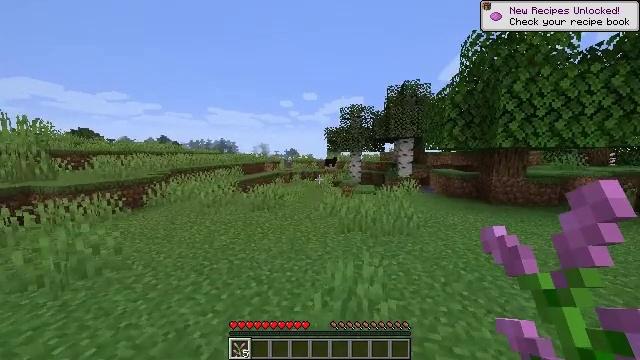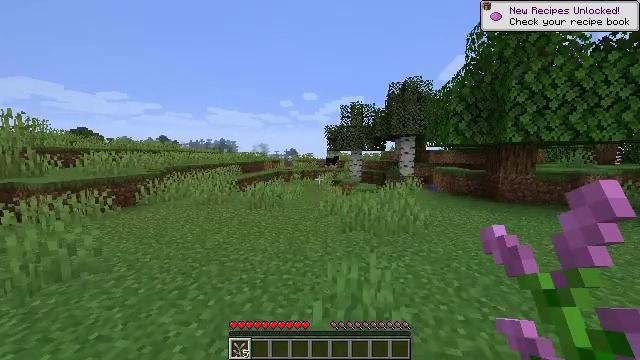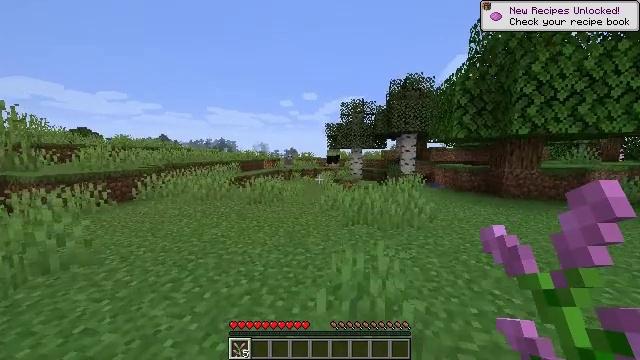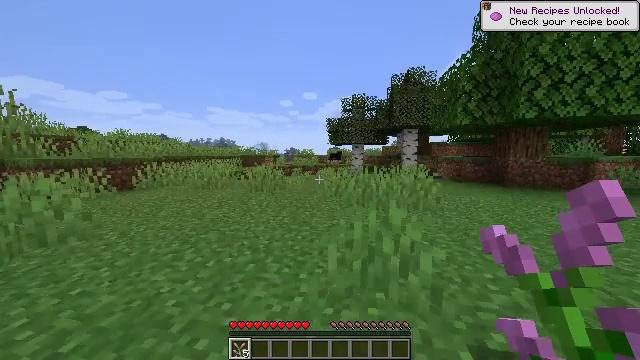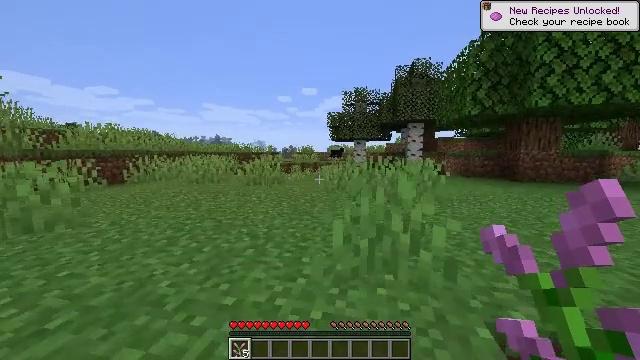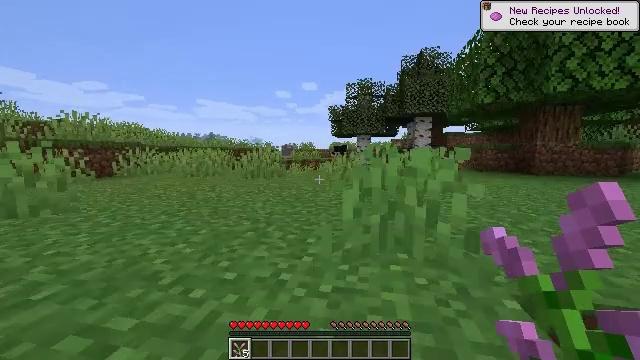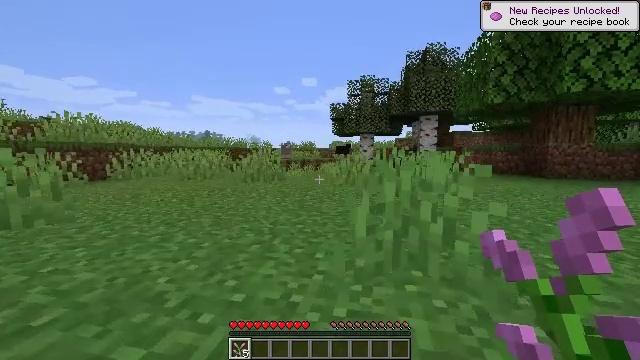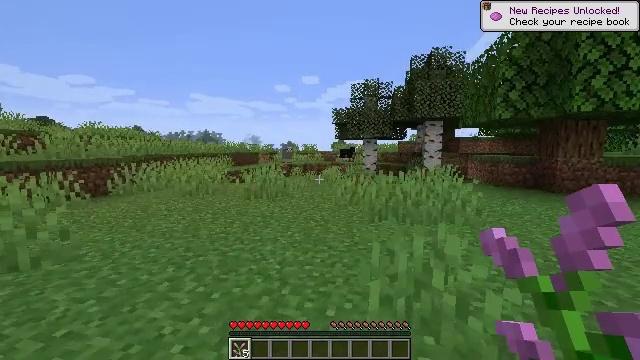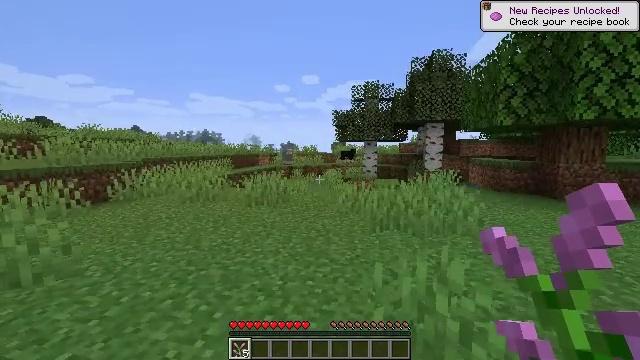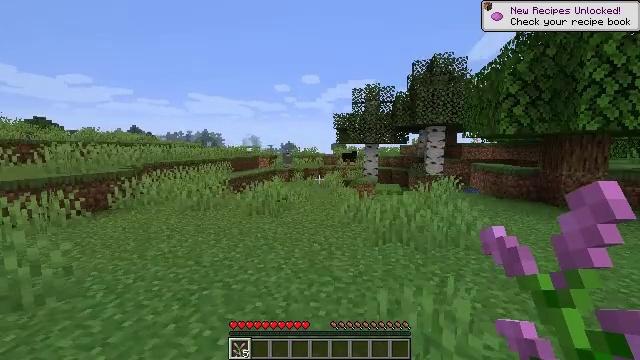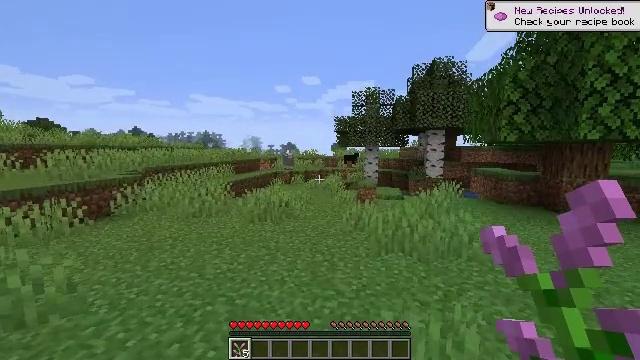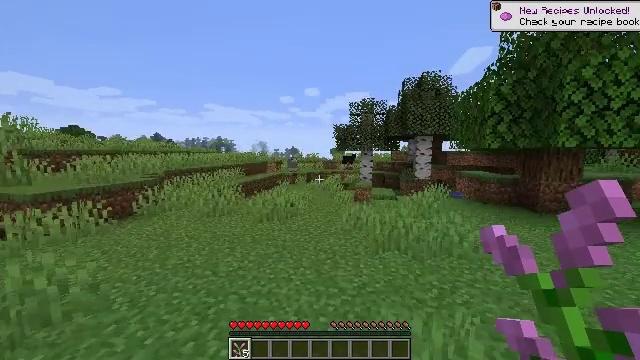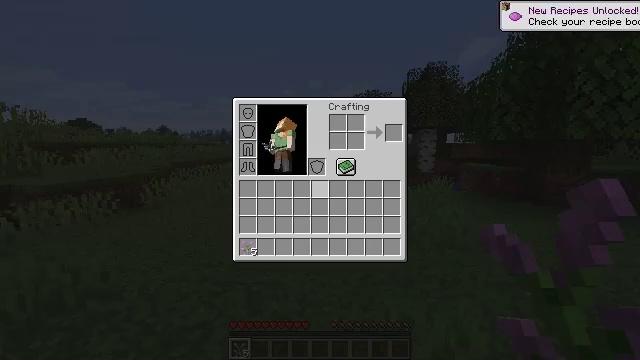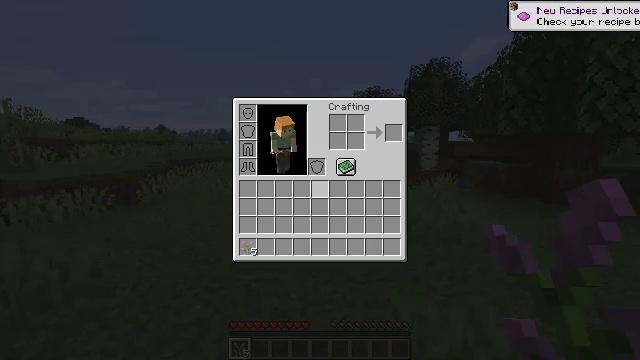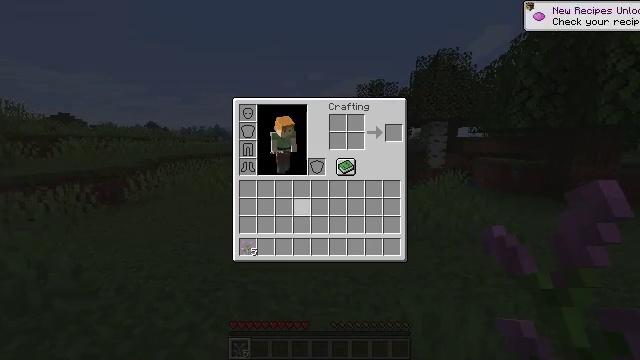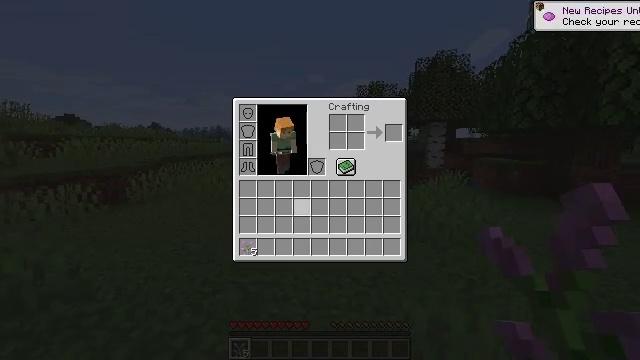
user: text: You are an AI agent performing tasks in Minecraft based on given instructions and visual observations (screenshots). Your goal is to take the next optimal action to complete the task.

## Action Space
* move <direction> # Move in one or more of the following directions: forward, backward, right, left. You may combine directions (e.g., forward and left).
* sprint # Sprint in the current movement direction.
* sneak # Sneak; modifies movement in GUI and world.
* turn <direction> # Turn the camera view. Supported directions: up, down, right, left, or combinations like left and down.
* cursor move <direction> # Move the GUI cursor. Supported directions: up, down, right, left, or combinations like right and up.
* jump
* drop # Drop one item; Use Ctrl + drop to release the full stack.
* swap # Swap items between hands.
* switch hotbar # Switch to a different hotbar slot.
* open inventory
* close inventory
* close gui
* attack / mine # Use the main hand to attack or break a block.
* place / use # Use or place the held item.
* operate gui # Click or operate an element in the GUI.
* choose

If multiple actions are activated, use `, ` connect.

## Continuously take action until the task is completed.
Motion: motion action
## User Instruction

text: Use resources to craft magenta dye.
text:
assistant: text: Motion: move forward, sprint, jump
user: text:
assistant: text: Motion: move forward, sprint, jump
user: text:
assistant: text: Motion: move forward, sprint, jump
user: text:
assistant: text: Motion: move forward, sprint, jump
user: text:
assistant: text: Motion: move forward, sprint, jump
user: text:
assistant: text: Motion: move forward, sprint, jump
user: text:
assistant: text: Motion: move forward, sprint, jump
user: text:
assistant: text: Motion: move forward, sprint, jump
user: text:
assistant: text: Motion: move forward, sprint, jump
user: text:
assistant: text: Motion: move forward, sprint, jump
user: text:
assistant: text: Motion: move forward, sprint, jump
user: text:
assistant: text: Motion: move forward, sprint, turn down, jump, open inventory
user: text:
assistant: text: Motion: move forward, open inventory
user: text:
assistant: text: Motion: cursor move left and down, open inventory
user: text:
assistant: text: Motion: cursor move down, open inventory
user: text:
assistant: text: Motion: no_op
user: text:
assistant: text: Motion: cursor move left and down
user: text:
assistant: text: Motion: no_op
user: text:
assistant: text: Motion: cursor move left and down
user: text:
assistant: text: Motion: cursor move left
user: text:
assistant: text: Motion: no_op
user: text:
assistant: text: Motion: no_op
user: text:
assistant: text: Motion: operate gui
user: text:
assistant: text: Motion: operate gui
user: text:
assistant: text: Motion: cursor move right and up
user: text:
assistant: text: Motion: cursor move right and up
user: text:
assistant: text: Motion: cursor move right and up
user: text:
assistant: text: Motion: no_op
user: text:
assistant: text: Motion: no_op
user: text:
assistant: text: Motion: no_op